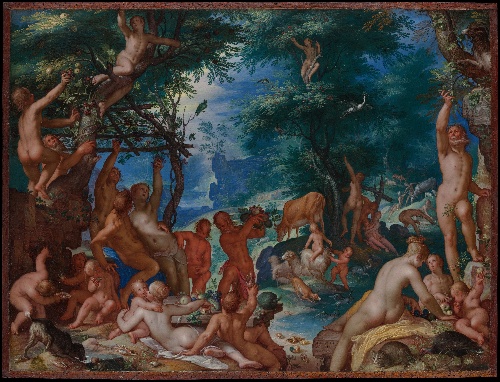
Title: The Golden Age
Artist: Joachim Wtewael
Artist bio: Netherlandish, Utrecht 1566–1638 Utrecht
Date: 1605
Object type: Painting
Classification: Paintings
Medium: Oil on copper
Dimensions: 8 7/8 x 12 in. (22.5 x 30.5 cm)
Department: European Paintings
Credit line: Purchase, The Edward Joseph Gallagher III Memorial Collection, Edward J. Gallagher Jr. Bequest; Lila Acheson Wallace Gift; special funds; and Gift of George Blumenthal, Bequest of Lillian S. Timken, The Collection of Giovanni P. Morosini, presented by his daughter Giulia, Gift of Mr. and Mrs. Nathaniel Spear Jr., Gift of Mrs. William M. Haupt, from the collection of Mrs. James B. Haggin, special funds, gifts, and bequests, by exchange, 1993
Accession year: 1993
Repository: Metropolitan Museum of Art, New York, NY
Tags: Birds|Male Nudes|Female Nudes|Cats|Cows|Dogs|Sheep